Question: I will very much like to put the export function i DataTables to be beside the filter option(se images)
But tried to play with sDom but with out luck:
'''
"sDom": 'l<"clear"Tf>rtip',
'''
<URL>
It look like they both use css "float": right. Any suggestion to move the export function so it all stay on one line?

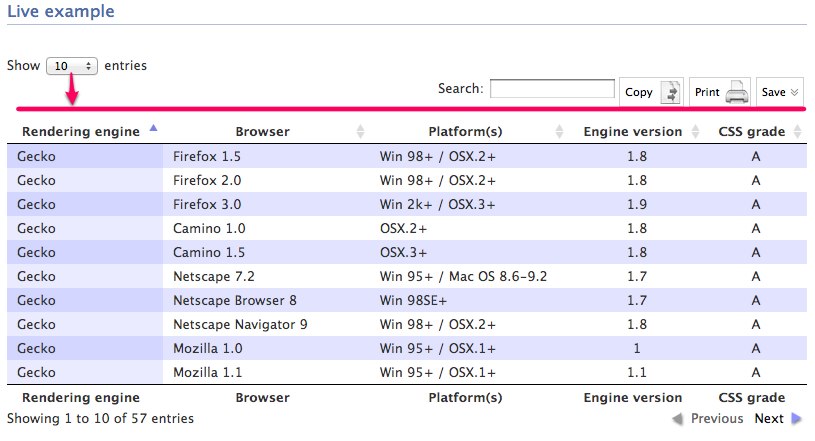
Answer: The way I solve this problem was, by changing the CSS.
'''
.dataTables_filter {
/*
width: 50%;
float: right;
*/
width: 43%;
float: left;
text-align: right;
}
'''
And of course add the TableTool like this:
'''
"sDom": 'lfTrtip'
'''
Result: